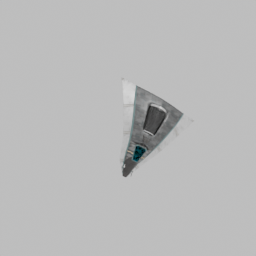
Label: mechanical